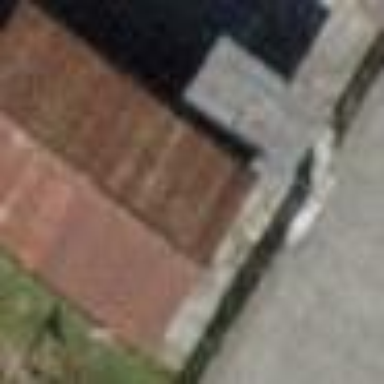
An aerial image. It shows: Garage.